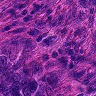
Metastatic tissue present: yes